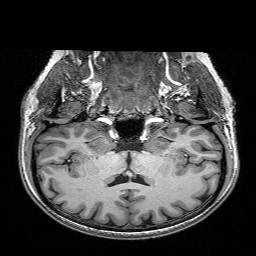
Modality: T1w
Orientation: sagittal
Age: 27
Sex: female
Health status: healthy
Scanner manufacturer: siemens
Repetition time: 2.53 s
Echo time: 0.00332 s